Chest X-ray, AP view. Patient: 65 years old, sex M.
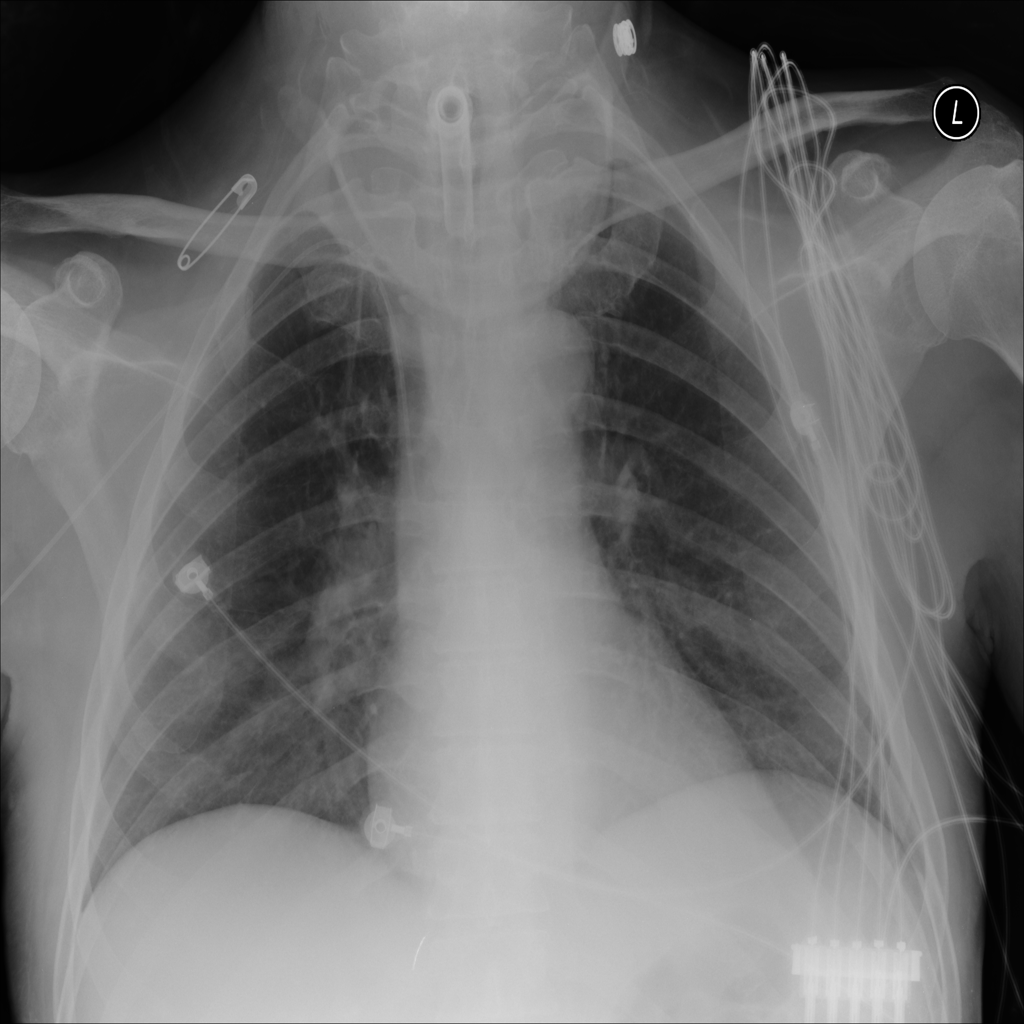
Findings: No Finding